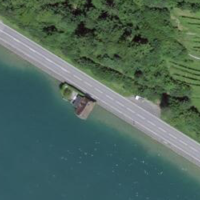
EUNIS habitat code: 14
Species observed at this site:
Podiceps cristatus